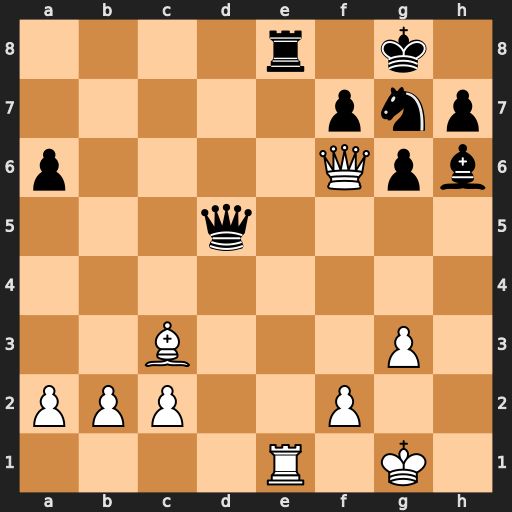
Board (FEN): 4r1k1/5pnp/p4Qpb/3q4/8/2B3P1/PPP2P2/4R1K1
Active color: w
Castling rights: -
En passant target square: -
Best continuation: Rxe8+ Nxe8 Qh8#